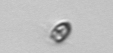
Label: Pyramimonas